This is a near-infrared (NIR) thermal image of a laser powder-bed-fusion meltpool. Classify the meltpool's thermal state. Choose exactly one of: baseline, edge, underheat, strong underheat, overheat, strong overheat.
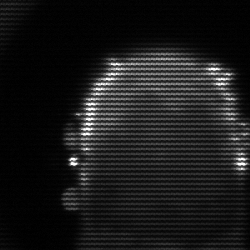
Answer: baseline